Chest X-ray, AP view. Patient: 45 years old, sex M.
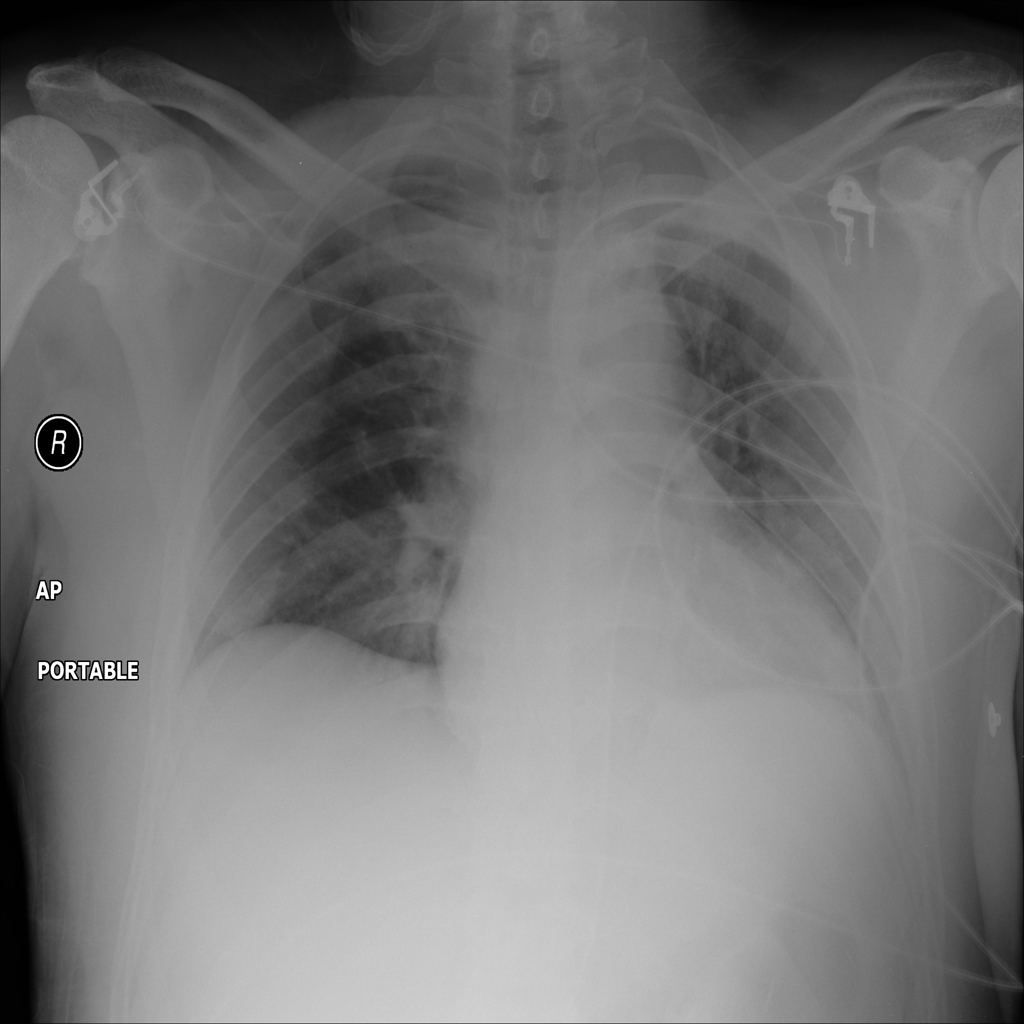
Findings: No Finding